Question: I am doing a mobile application on Eclipse and once I re-installed my Android SDK after installation something odd happens when I make an XML and try to view it, via graphical layout it does not show anything and it's hard to make something you can't see. Here is a print screen of what im saying. What seems to be the problem if the XML is not showing anything? This is the first time I encountered this and I didn't get results from searching the net. I tried restarting right clicking but nothing happened, saw this <URL> but it's not the same as my problem
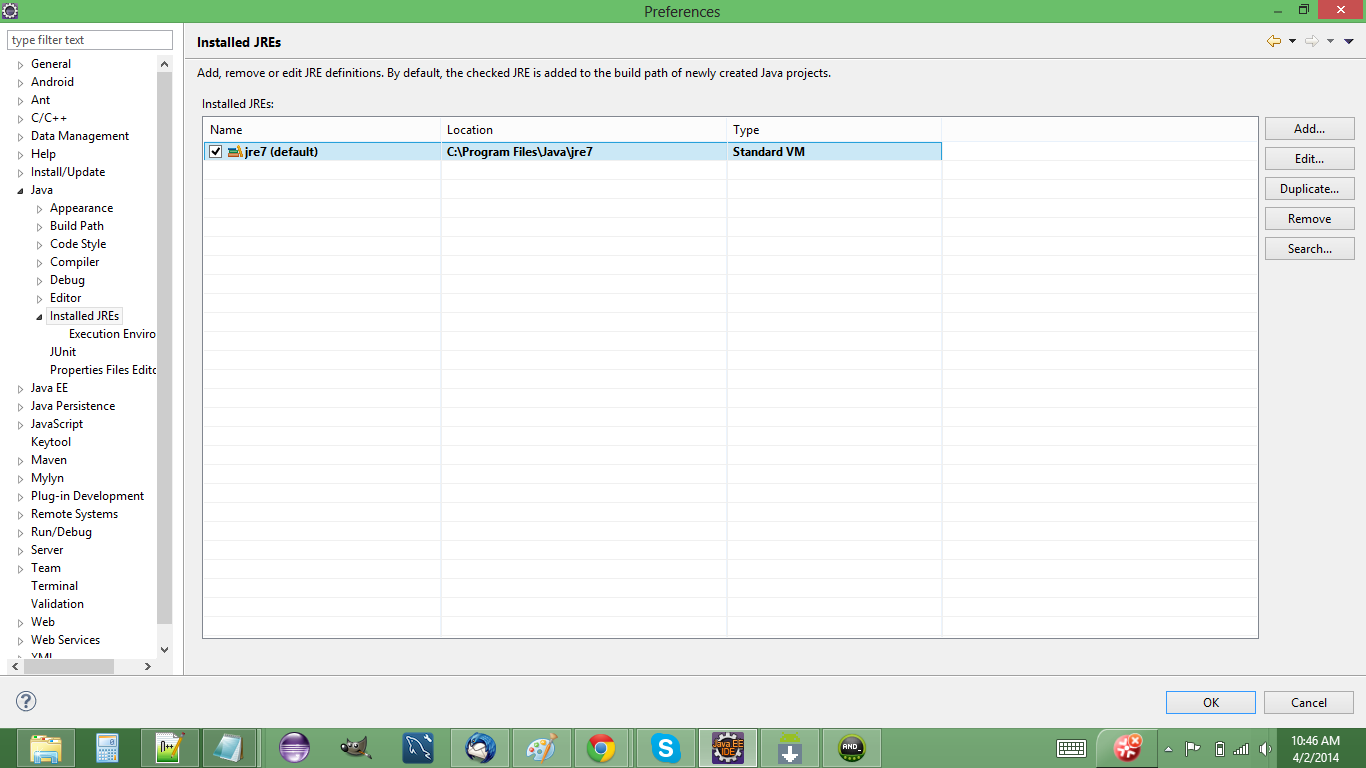
Answer: i think i found it. Repository? im updating a lot of repository now hoping to fix the problem